Question: I have written the following Antlr grammar:
'''
grammar Hello;
file: row+ ;
row: karyotype NEWLINE ;
karyotype: chrNum (',' sexChr CONST?)? (',' event)* ;
event: prefixPlus gainChr (CONST | INH)? # gainChrEvent
| prefixMinus lossChr (CONST | INH)? # lossChrEvent
;
chrNum: numRangeTypeI ;
numRangeTypeI: INT (APPROX INT)? ;
gainChr: INT | SEX ;
lossChr: INT | SEX ;
prefixPlus: PLUS QUES? | QUES PLUS ;
prefixMinus: MINUS QUES? | QUES MINUS ;
sexChr: (SEX | QUES)+ ;
APPROX: '~' | '-' ;
CONST: 'c' ;
INH: 'dn' | 'inh' | 'mat' | 'pat' ;
INT: [0-9]+ ;
MINUS: '-' ;
NEWLINE: '
'? '
' ;
PLUS: '+' ;
QUES: '?' ;
SEX: [XY]+ ;
WS : [ ]+ -> skip ;
'''
But when I use the following for parsing:
'''
43-45,XX,-4
'''
The Antlr told me "line 1:9 mismatched input '-' expecting {'-', '+', '?'}"
Do you know what's wrong with my grammar?
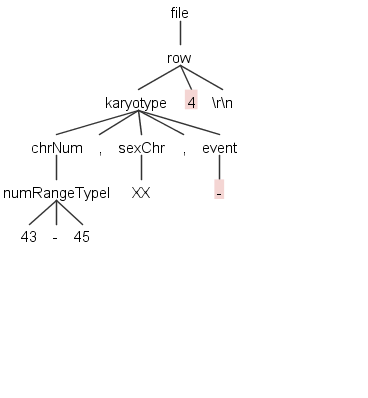
Answer: The 'APPROX' and 'MINUS' rules are mutually ambiguous. Try with these changes:
'''
numRangeTypeI: INT ((APPROX | MINUS) INT)? ;
APPROX: '~' ;
'''